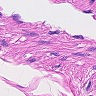
Metastatic tissue present: no